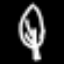
Label: leaf